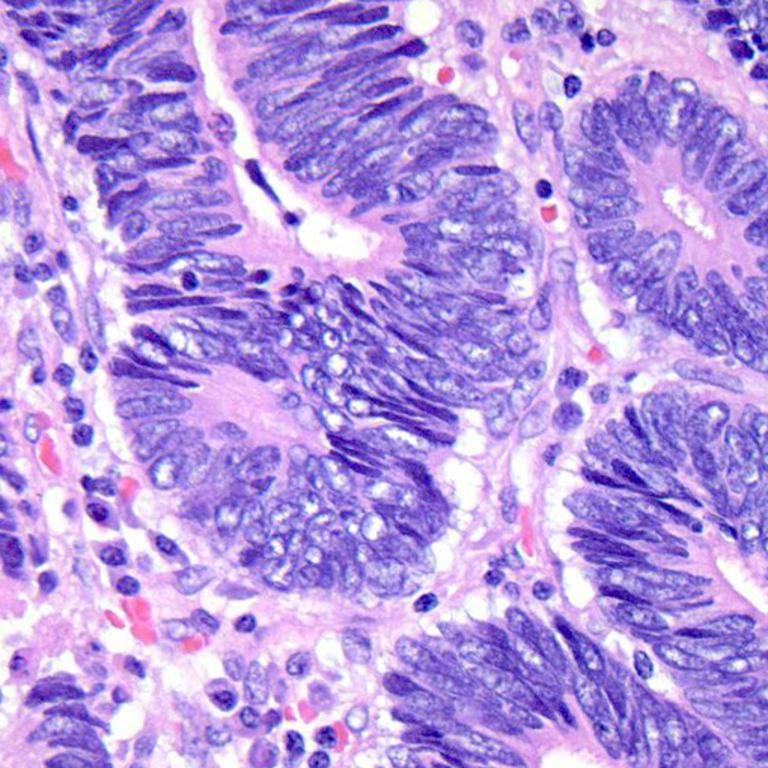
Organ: colon
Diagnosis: adenocarcinomas